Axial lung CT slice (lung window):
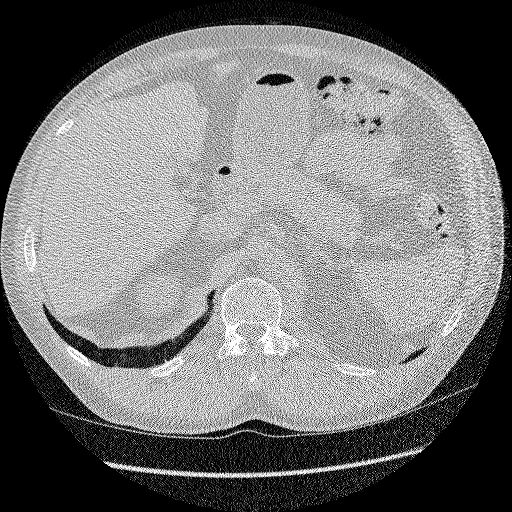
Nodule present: no